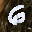
Label: 6